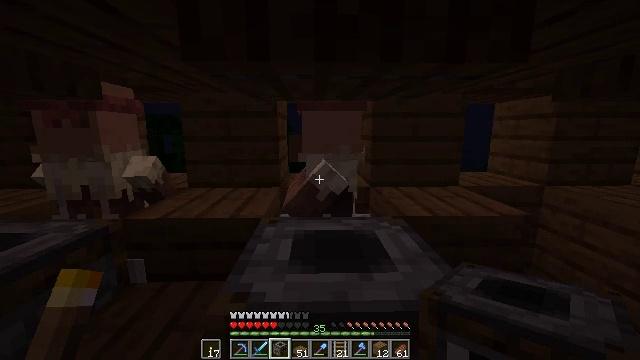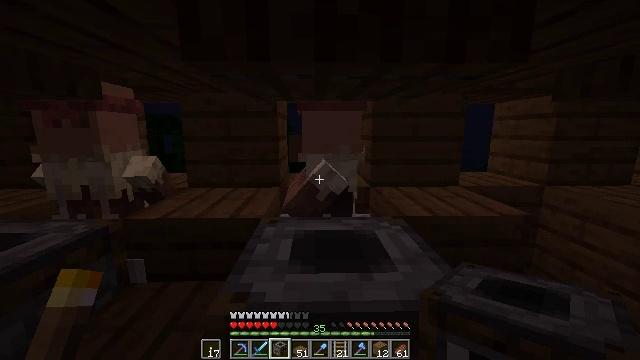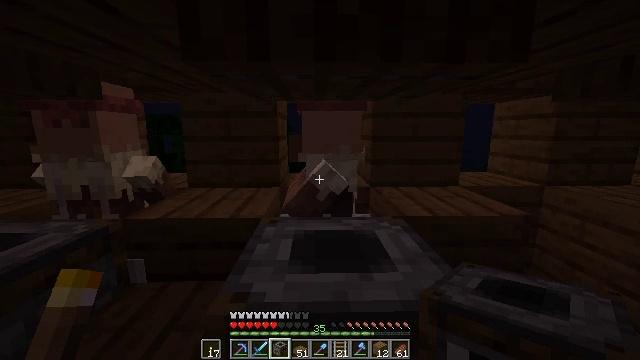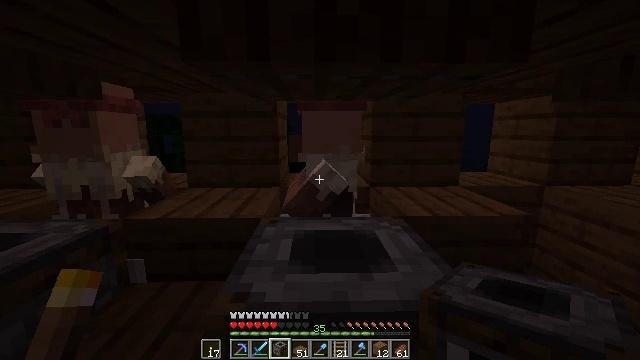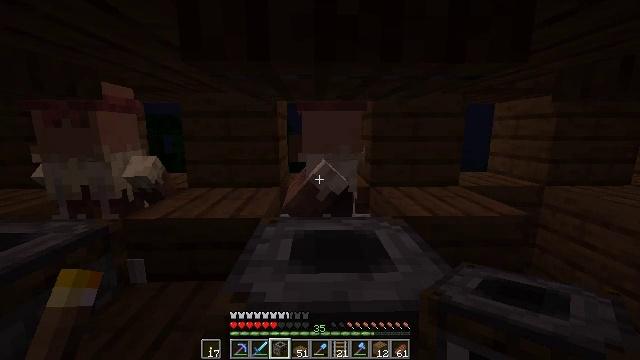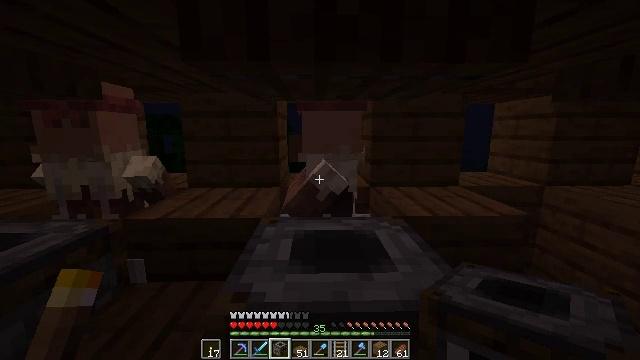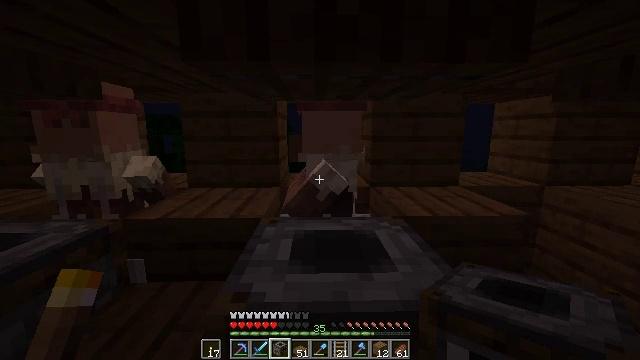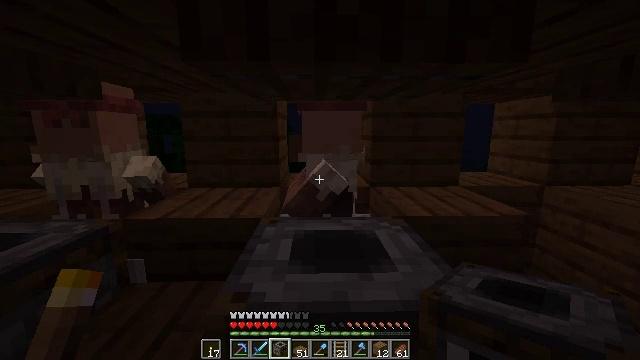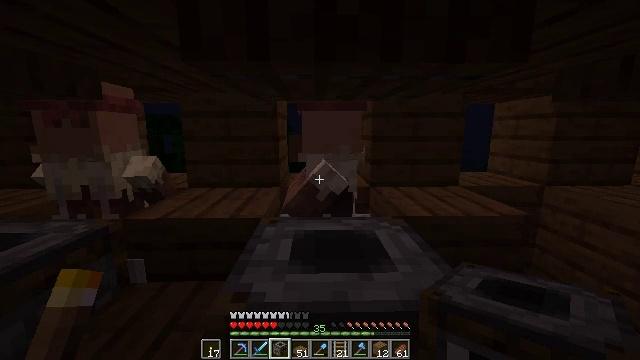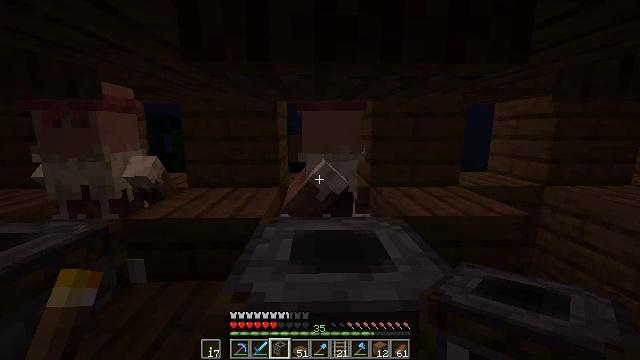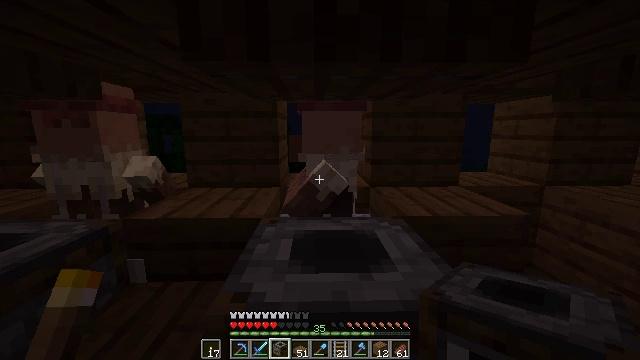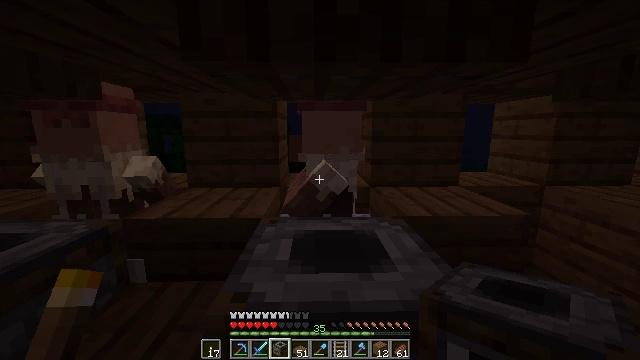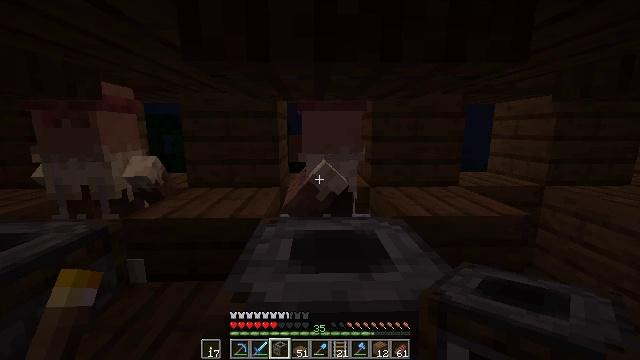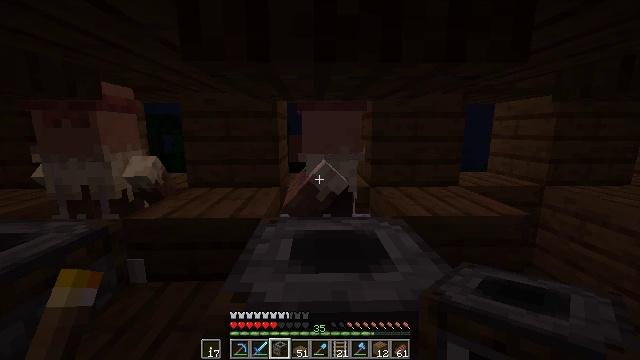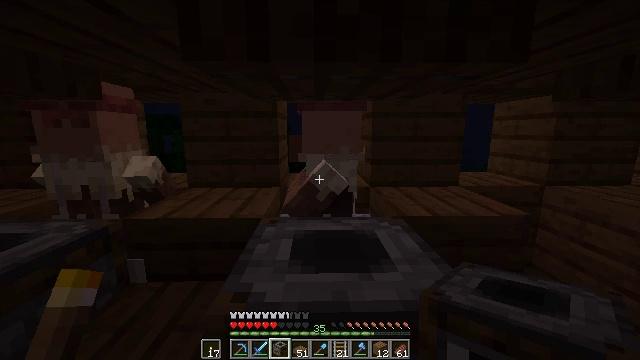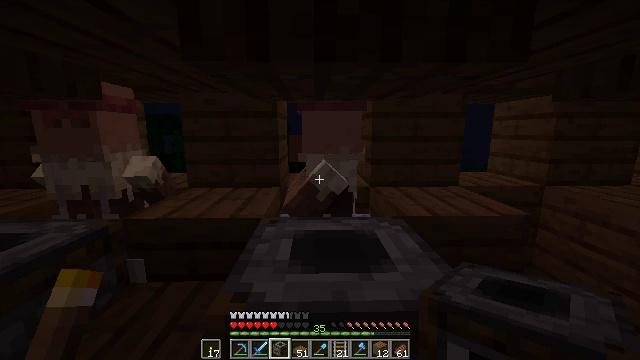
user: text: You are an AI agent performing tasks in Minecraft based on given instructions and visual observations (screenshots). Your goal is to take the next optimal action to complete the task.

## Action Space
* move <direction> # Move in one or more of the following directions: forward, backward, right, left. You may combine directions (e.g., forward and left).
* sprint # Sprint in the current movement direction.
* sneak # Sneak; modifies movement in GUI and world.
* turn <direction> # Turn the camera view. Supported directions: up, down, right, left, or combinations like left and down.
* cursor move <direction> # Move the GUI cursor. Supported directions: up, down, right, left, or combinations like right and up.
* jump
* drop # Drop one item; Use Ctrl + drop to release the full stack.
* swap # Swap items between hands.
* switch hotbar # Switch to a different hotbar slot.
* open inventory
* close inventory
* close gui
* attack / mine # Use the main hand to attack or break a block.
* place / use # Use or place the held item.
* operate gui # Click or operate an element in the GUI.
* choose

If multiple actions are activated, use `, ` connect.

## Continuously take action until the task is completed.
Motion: motion action
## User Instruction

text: Retrieve the smoker into your inventory.
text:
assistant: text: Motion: no_op
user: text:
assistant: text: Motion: no_op
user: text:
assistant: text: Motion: no_op
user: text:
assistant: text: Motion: no_op
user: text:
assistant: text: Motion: no_op
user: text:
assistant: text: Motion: no_op
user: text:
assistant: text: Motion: no_op
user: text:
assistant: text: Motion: no_op
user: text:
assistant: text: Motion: no_op
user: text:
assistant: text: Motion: no_op
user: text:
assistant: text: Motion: no_op
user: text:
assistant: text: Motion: no_op
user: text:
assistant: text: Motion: no_op
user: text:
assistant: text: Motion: no_op
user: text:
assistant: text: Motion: no_op
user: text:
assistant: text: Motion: no_op
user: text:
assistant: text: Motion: no_op
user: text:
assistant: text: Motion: no_op
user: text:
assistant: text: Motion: no_op
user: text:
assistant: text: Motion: no_op
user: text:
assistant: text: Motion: no_op
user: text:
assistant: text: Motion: no_op
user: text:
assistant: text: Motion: no_op
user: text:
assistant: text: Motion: no_op
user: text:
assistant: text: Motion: no_op
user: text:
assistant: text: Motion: no_op
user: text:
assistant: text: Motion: no_op
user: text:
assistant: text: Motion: no_op
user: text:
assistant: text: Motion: no_op
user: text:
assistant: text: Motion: no_op